Question: When I apply a custom msstyle on my system (any msstyle) all WPF components change their appearance to this:
Why it's happening?
Any way to solve it?
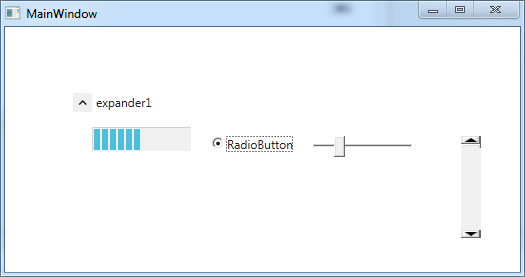
Answer: According to <URL>, you can do the following in 'App.xaml':
'''
<Application.Resources>
<ResourceDictionary Source="/PresentationFramework.Aero;V3.0.0.0;31bf3856ad364e35;component hemes/aero.normalcolor.xaml" />
</Application.Resources>
'''
I tesed it by setting my Window 7 Theme to "Windows-Classic". The controls still have the Windows 7 look.